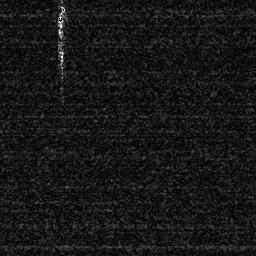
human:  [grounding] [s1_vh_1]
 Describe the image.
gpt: In the satellite image, there is  <ref>1 medium ship </ref> <box>[[20, 0, 25, 15, 0]]</box> located at top left.